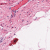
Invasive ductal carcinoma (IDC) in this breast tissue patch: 0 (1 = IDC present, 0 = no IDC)